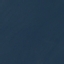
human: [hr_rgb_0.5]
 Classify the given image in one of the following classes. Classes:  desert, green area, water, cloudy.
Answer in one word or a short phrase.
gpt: water